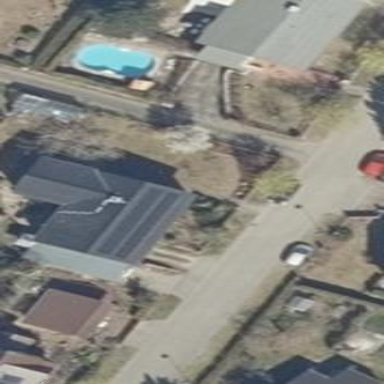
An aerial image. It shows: Detached building.